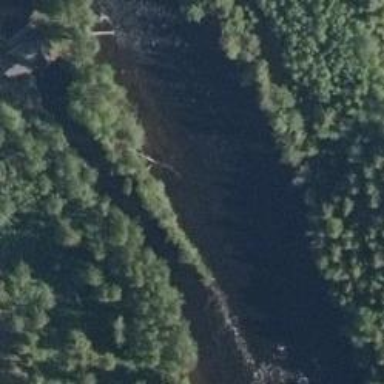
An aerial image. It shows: River with whitewater.